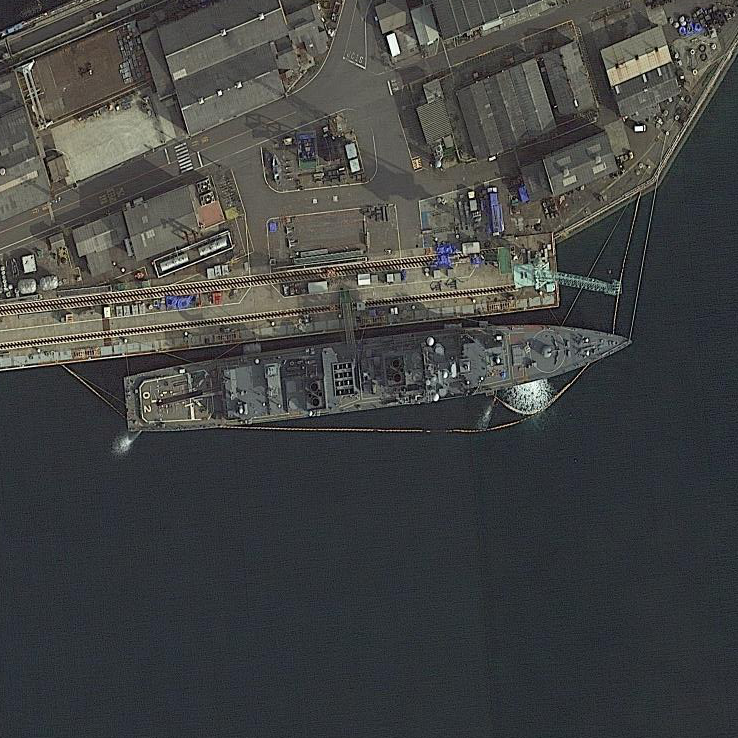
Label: Murasame-class_destroyer